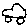
Label: car